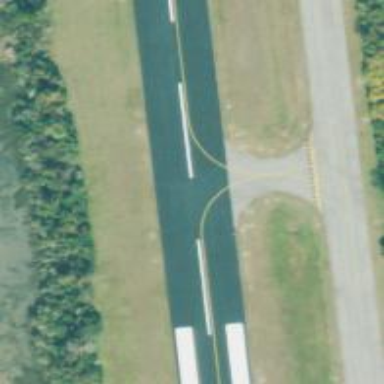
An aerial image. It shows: Runway at airport.